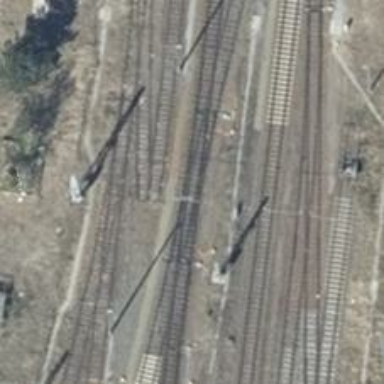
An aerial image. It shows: Railway yard used for servicing trains.